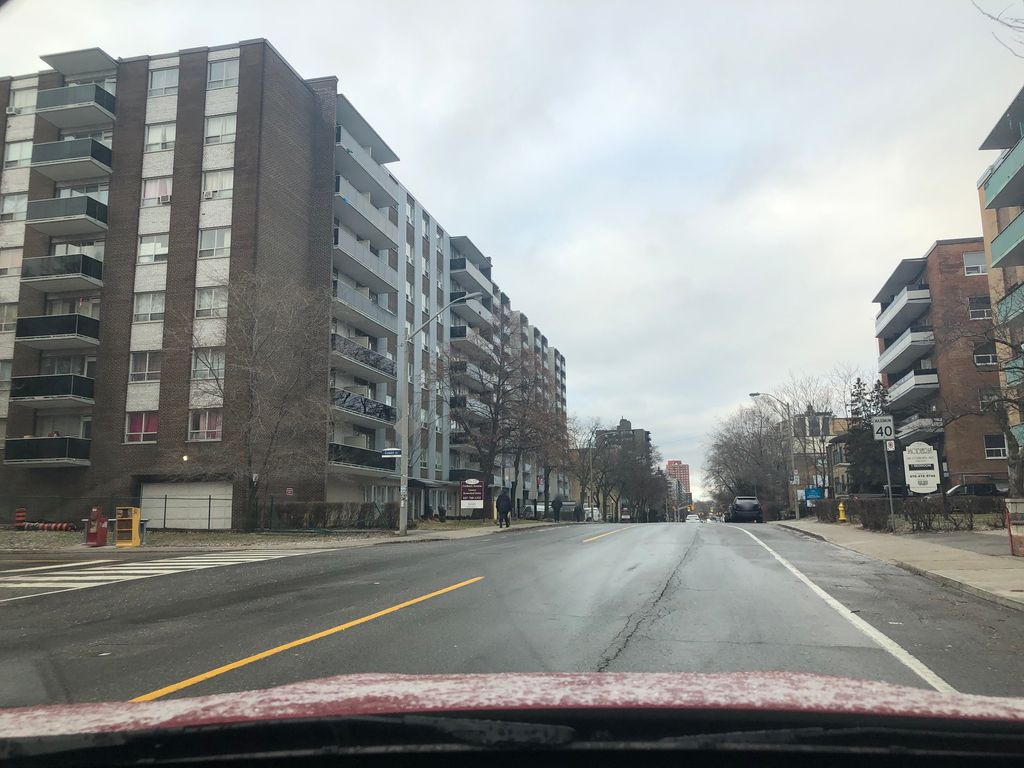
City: toronto